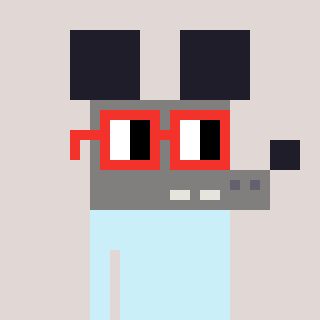
a pixel art character with square red glasses, a mouse-shaped head and a red-colored body on a warm background